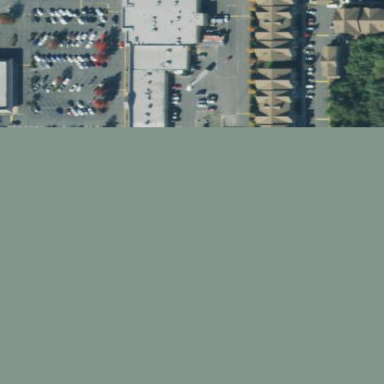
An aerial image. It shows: Supermarket building.